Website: walmart
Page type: customer-info-address
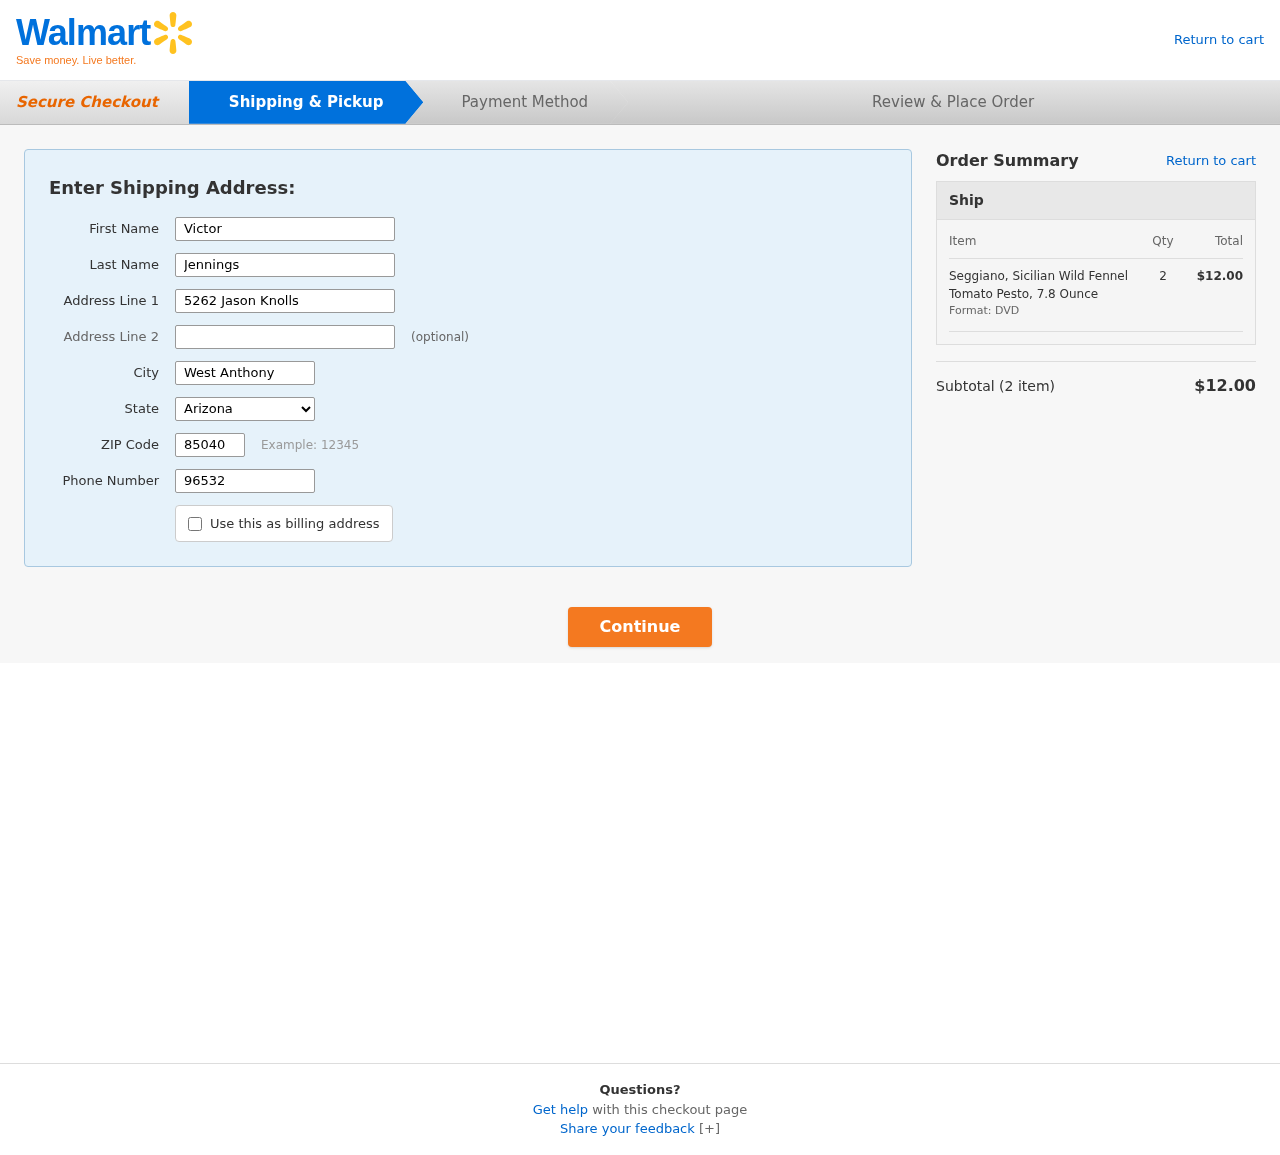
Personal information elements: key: PII_CITY
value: West Anthony
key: PII_FIRSTNAME
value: Victor
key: PII_LASTNAME
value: Jennings
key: PII_PHONE
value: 9653213723
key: PII_POSTCODE
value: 85040
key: PII_STATE
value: Arizona
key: PII_STREET
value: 5262 Jason Knolls
Product elements: key: PRODUCT1_NAME
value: Seggiano, Sicilian Wild Fennel Tomato Pesto, 7.8 Ounce
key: PRODUCT1_QUANTITY
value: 2
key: PRODUCT1_LINE_TOTAL
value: $12.00
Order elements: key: ORDER_NUM_ITEMS
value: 2
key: ORDER_SUBTOTAL
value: $12.00